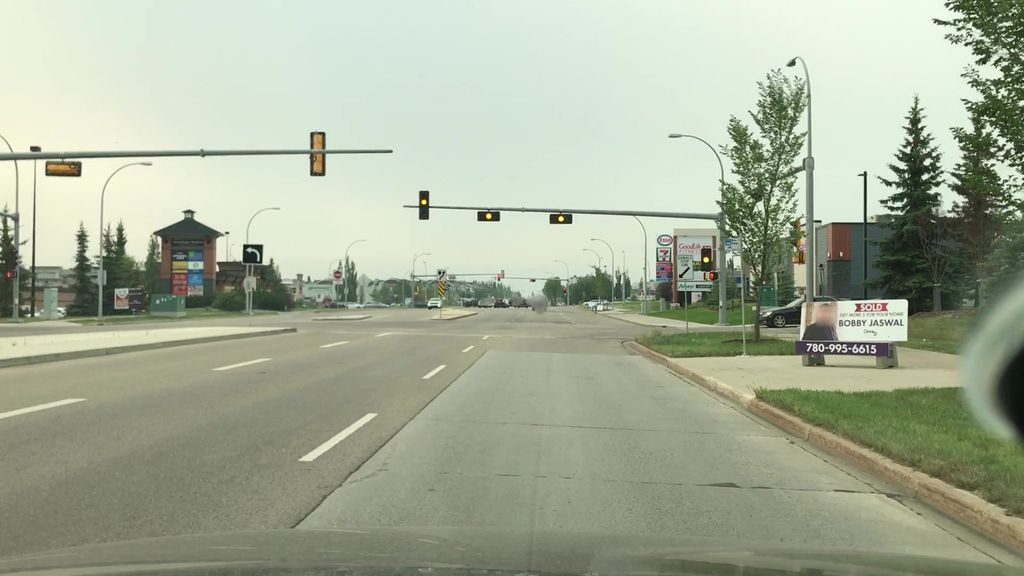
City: edmonton